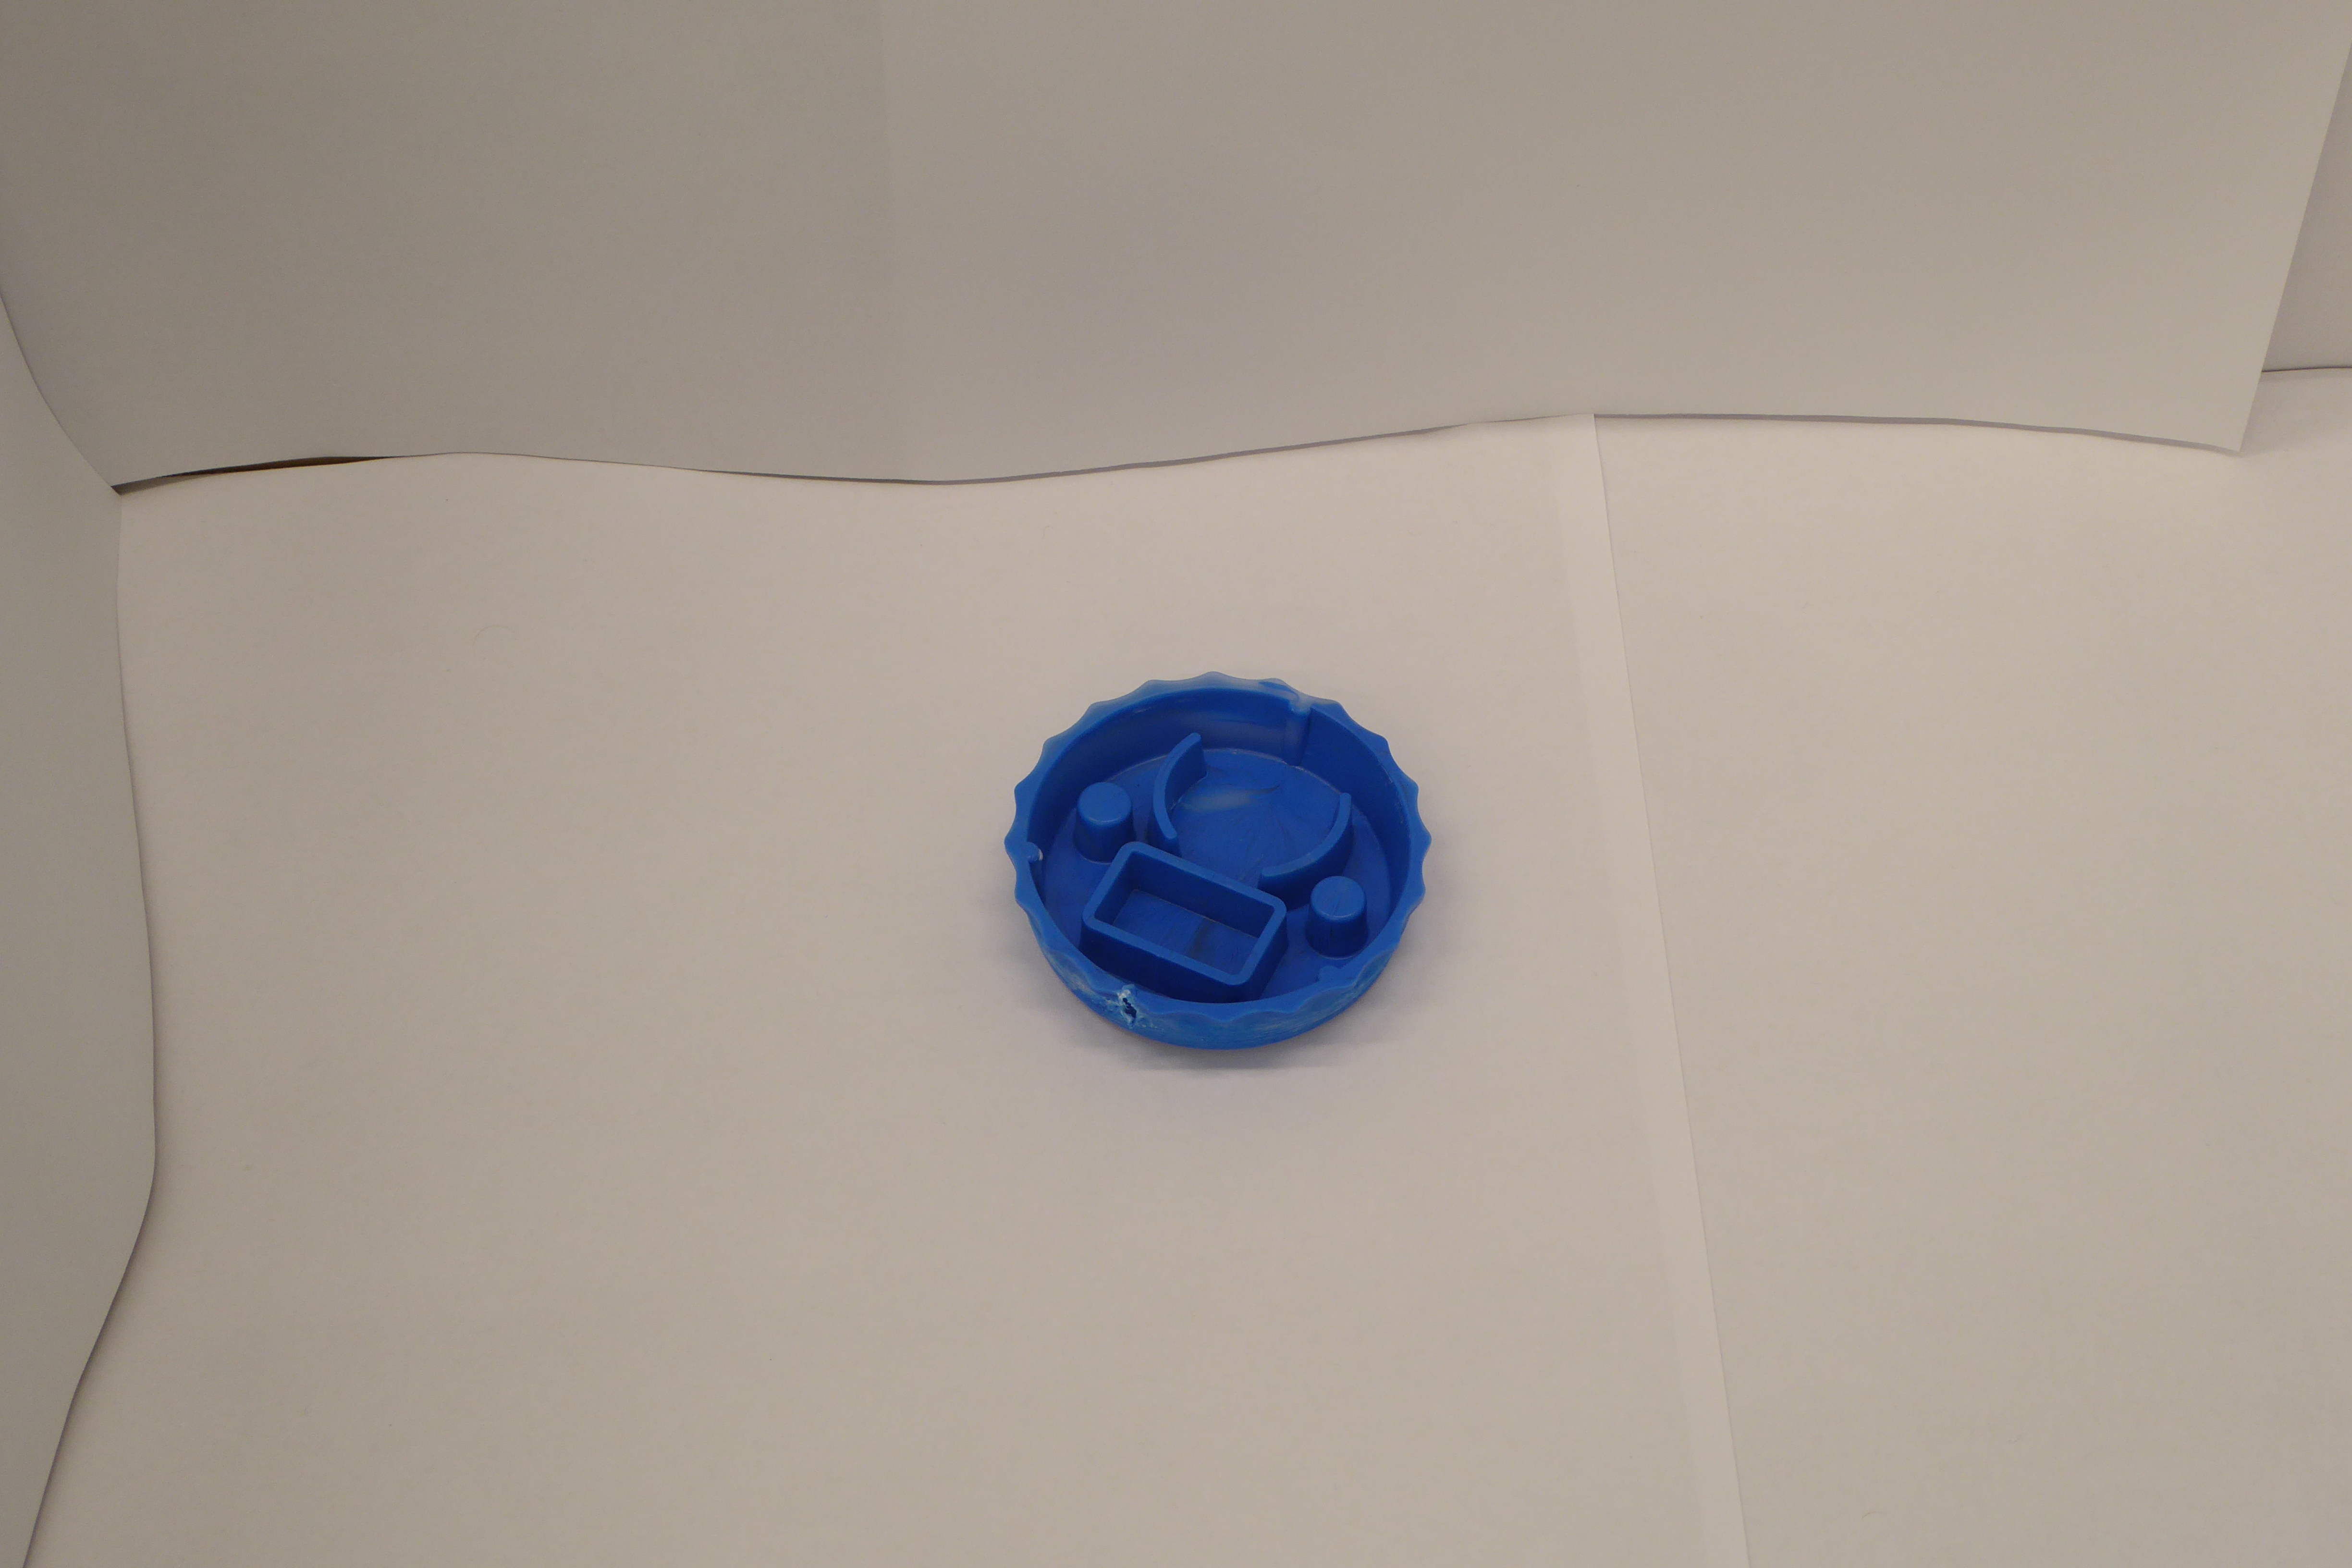
Label: Bottle Opener - Cover